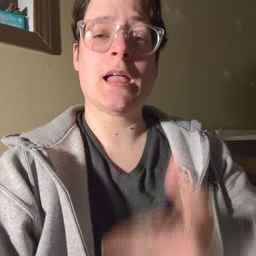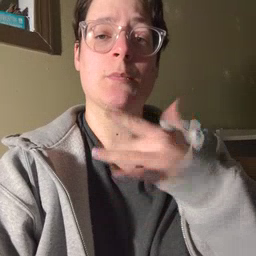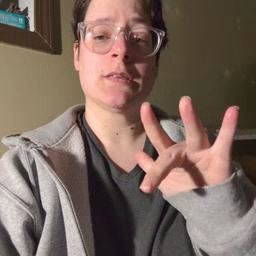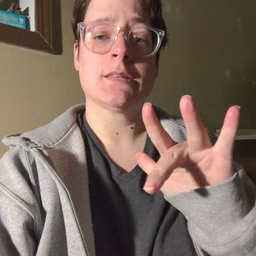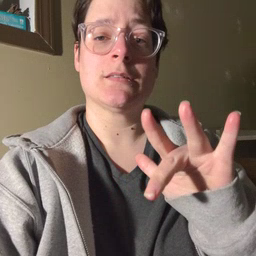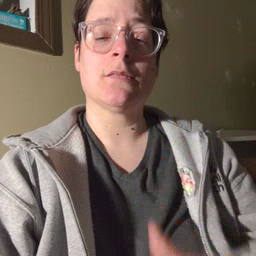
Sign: empty